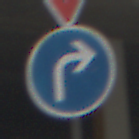
Verkehrszeichen: VorgeschriebeneFahrtrichtungRechts
Zusatzzeichen oben: VorfahrtGewaehren
Umgebung: Roofed, Urban
Tageszeit: Midday
Wetter: Overcast
Licht: Artificial
Jahreszeit: NotSpecified
Kontrast: MediumContrast